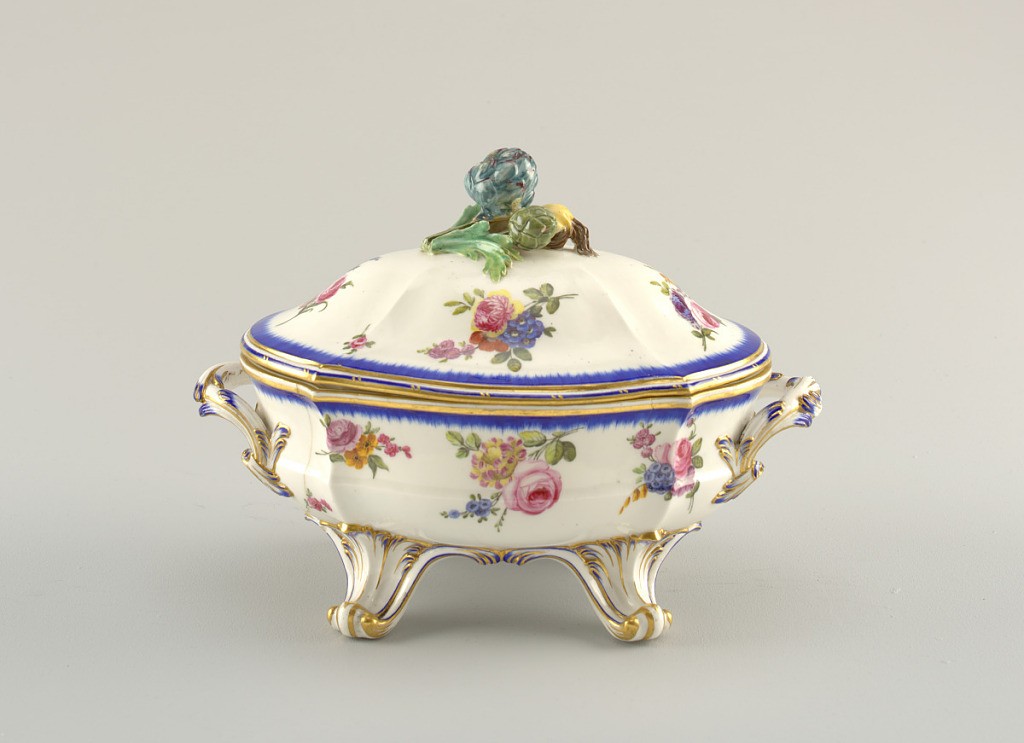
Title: Tureen
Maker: Sèvres Porcelain Manufactory, French, established 1756
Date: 1769
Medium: soft paste porcelain, vitreous enamel, gold
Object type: tureen
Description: Four-footed tureen with lid having handle of vegetables in relief.  The body and lid with white ground decorated with flowers and blue bands at edges; decoration heightened by gilding at legs, handles and edges if body and lid.